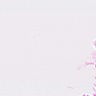
Metastatic tissue present: no